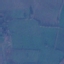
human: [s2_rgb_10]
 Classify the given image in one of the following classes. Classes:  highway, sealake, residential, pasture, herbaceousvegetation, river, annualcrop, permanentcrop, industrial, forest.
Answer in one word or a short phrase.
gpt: Pasture